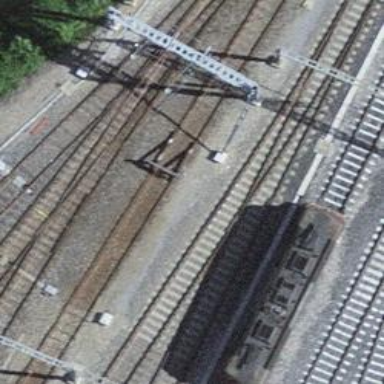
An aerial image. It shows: Railway buffer stop.